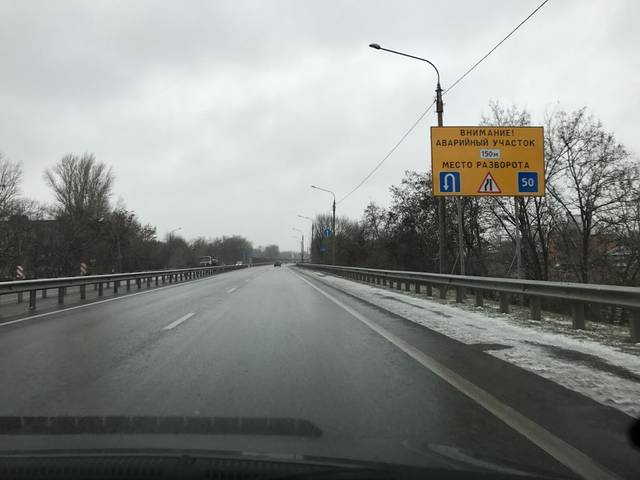
Region: Russia
Coordinates: 47.13, 39.775